Question: TraceGL is a pretty neat project that allows JS programmers to trace code paths in Javascript. It looks something like this:

I'd like to build something similar for Objective C. I know the runtime has made it rather easy to trace method calls, but how would I trace control flow? For example, in the screenshot above, code paths not executed are made obvious with a red highlight. What would be the best way to achieve something similar in an Objective C/Xcode workflow?
The best I've come up with so far is to write a preprocessor that injects code into temporary source files before sending them to the compiler. Anyone have a better idea?
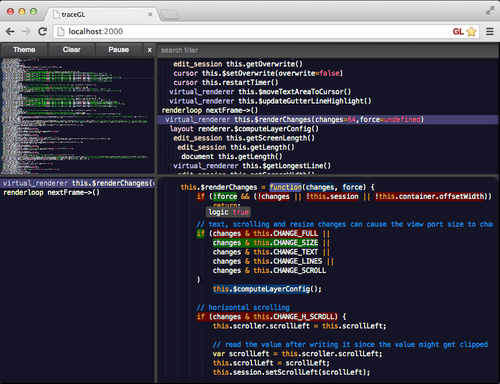
Answer: Not exactly answer for Objective C and XCode.
For C++ code there is a industrial quality code coverage tool <URL>
> - -
If you want to invent/write this kind of tool yourself I'd recommend to take a look at (evaluate) some existing tools that solve the same task so that you don't miss a key functionality
There are basically of such tools
- -
The purpose of the instrumentation is to insert into the code that collects the runtime statistics for further processing.
Basic calls
- -
The source code address depends on the granularity you are interesetd in. It can be a function name ot it can be a source file and line number.
Collected performance data can be quite huge so they are usually summed-up and whole callstacks are not captured. It is usually sufficient level of detail for detecting performance bottlenecks.
Another drawback is that capturing detailed performance data especially in code points with many hits will slow the application significantly.
If you want complete history then capture the full trace including timestamps and thread-ids and you will be able to recreate the call stacks later knowing that each 'enter' has corresponding 'leave'.
To guarantee this pairing the code instrumentation must insert exception handling calls to make sure that exit point will be logged even if the function throws an exception (what is the "exception" and how to try-finally it dependes on the language and the OS platform).
To get all necessary tricks and tips .
BTW: in general it is quite a lot of work to do and to get right I'd personally thought twice or more times about what will be the outcome and what will be the costs.
As a want-to-play-with topic I fully recommend that. I created such a tool for troubleshooting Java MIDP applications working at C++ source level and Java binary level and it was helpful at the time when we needed it.